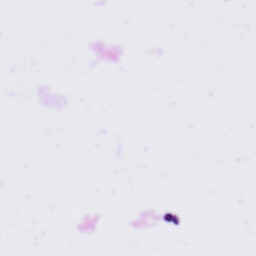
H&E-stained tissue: Tonsil